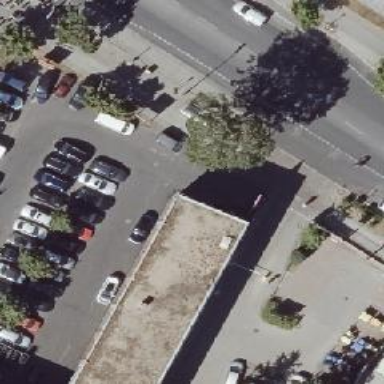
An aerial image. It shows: Commercial building.